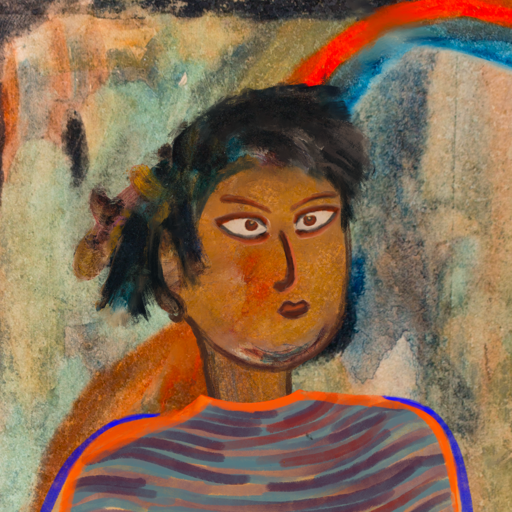
Background: Childish, Head And Neck Side: Pipe, Face Side: Roy_Bahadur, Bust: Experience, Hair Side: Pipe, Head Accessory: Blank, Second Necklace: Blank, Necklace: Blank, Baby: Blank